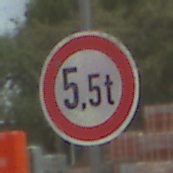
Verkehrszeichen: TatsaechlicheMasse
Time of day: MorningAfternoon
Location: Outdoor (Suburban)
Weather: PartlyCloudy
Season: NotSpecified
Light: Natural